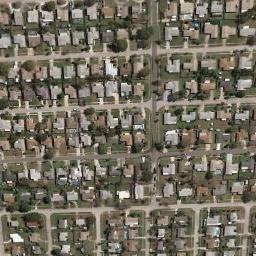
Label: dense_residential